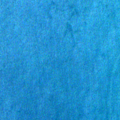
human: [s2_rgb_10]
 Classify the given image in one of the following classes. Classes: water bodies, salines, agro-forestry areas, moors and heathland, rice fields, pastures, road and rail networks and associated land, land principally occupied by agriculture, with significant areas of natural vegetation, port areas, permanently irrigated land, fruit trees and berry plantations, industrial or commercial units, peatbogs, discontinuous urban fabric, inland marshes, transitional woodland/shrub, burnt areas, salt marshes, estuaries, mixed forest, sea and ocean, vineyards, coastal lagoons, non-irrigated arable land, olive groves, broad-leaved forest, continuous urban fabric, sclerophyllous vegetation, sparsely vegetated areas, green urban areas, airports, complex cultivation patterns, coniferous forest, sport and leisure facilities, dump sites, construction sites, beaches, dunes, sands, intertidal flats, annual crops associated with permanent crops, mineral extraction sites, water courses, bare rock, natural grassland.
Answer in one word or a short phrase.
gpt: sea and ocean